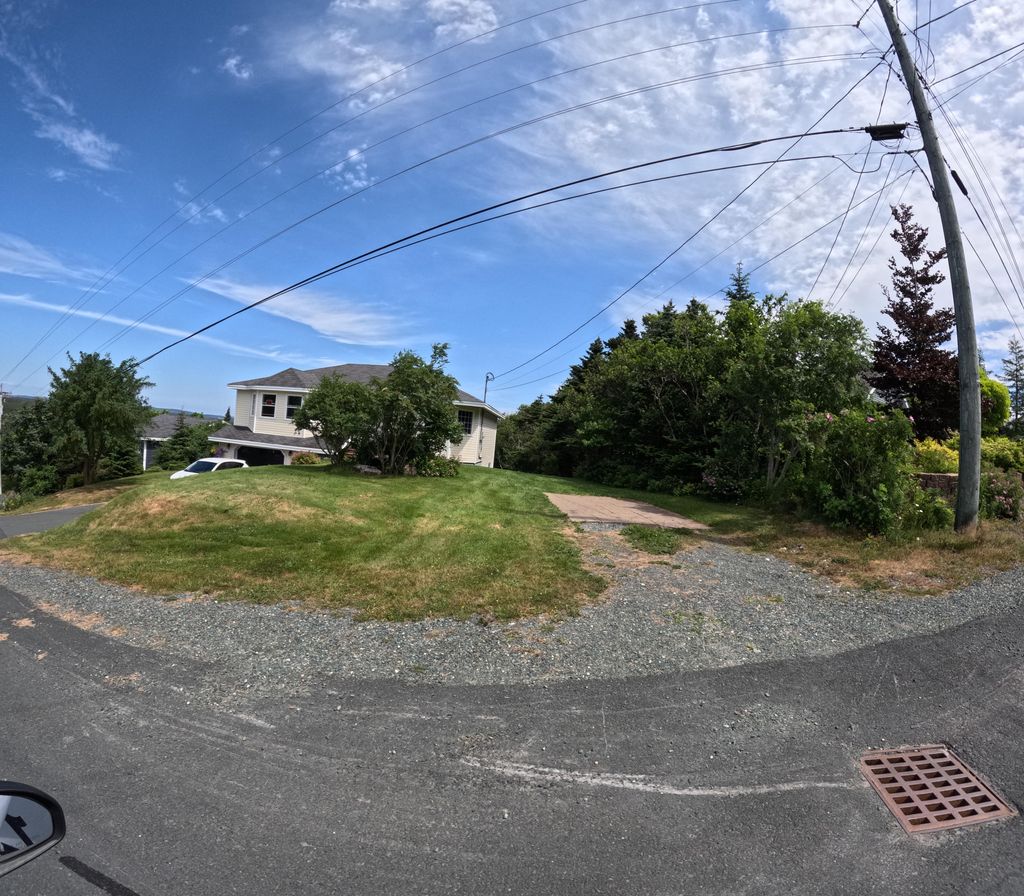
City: st_johns